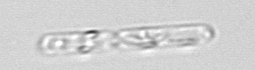
Label: Dactyliosolen_fragilissimus